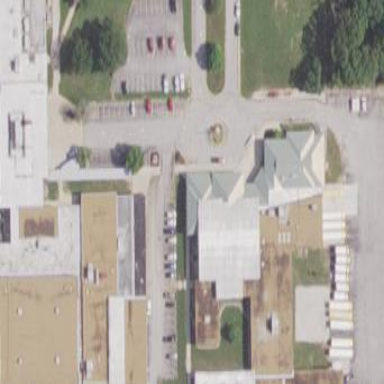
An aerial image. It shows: School building.